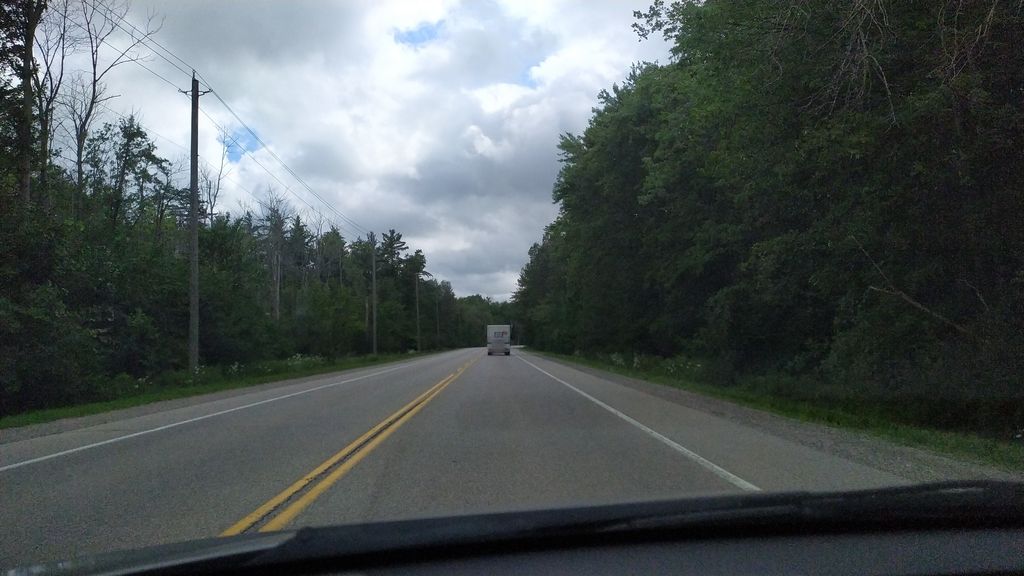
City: kitchener-waterloo